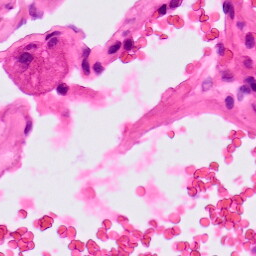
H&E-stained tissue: Lung